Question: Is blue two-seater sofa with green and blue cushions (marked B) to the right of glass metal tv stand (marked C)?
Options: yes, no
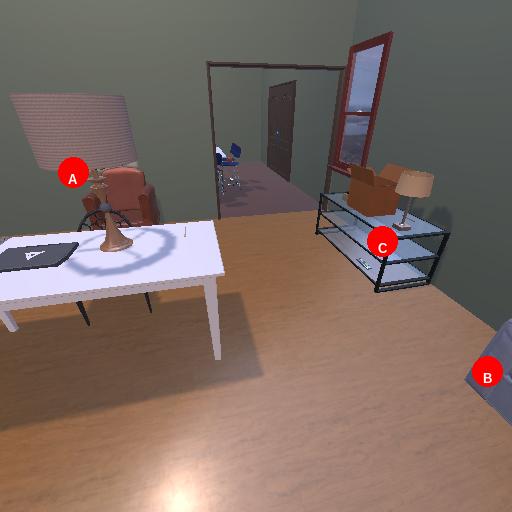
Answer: yes